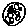
Label: moon